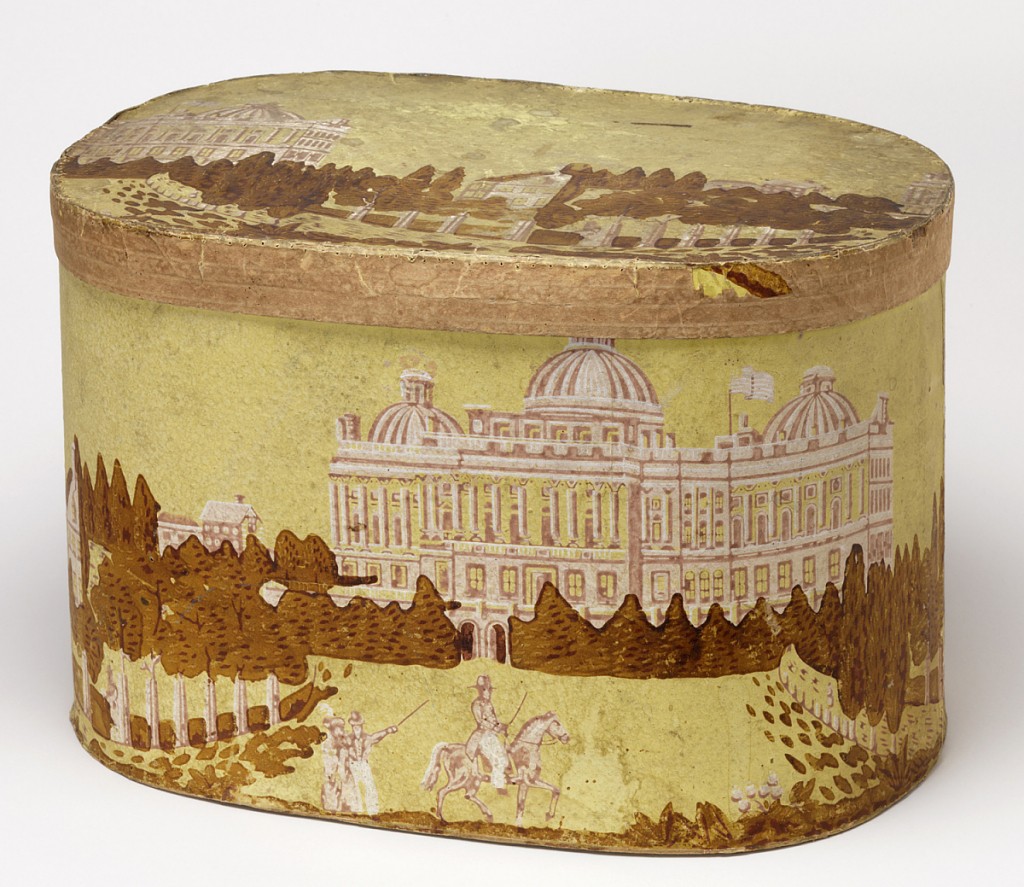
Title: Old US Capitol
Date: ca. 1830
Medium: Block-printed paper on pasteboard support
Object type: Bandbox and Lid
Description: View of the old capitol of Washington, with other buildings; figures in foreground. Printed in olive, pink and white on yellow field.